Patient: sex M, age 61
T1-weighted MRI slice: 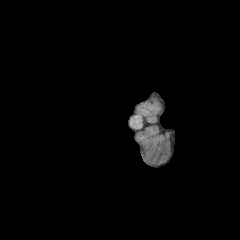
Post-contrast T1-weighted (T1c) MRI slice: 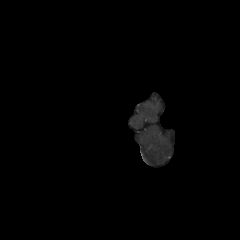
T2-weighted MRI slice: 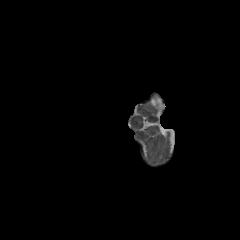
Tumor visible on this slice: no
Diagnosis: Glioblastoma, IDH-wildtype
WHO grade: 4